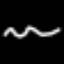
Label: squiggle